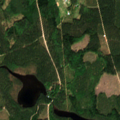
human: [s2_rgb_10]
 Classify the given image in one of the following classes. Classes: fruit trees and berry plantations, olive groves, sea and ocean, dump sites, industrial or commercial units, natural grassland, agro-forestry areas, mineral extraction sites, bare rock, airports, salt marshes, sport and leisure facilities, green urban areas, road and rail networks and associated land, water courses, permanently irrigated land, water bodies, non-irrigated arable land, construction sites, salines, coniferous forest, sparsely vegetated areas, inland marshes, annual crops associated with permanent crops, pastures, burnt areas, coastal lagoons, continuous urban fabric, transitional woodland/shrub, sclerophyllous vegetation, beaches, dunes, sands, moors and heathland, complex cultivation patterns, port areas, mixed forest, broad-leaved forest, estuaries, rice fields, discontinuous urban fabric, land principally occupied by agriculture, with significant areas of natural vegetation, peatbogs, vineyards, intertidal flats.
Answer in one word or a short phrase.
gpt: coniferous forest, mixed forest, water bodies